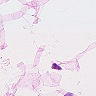
Metastatic tissue present: no